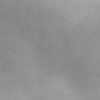
Atmospheric dust classification: dusty